Interaction volume radius: 5 \u00c5
Interaction volume height: 10 \u00c5
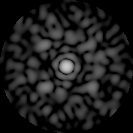
Disorder parameter: 0.7628